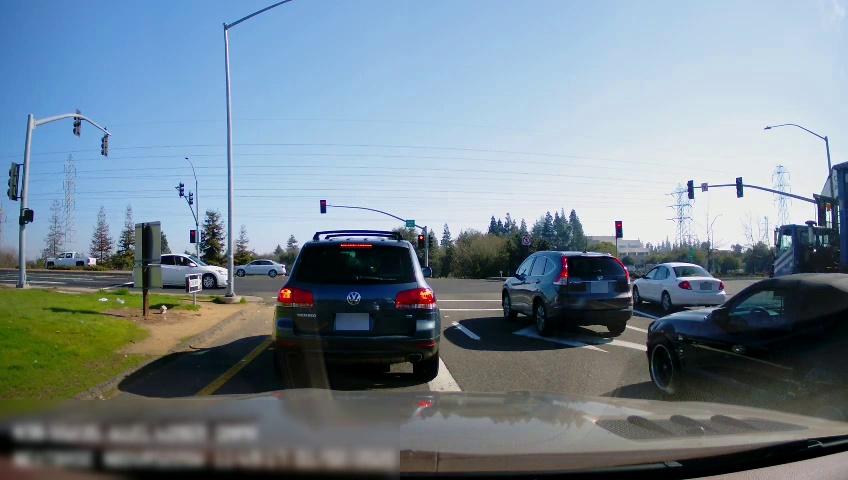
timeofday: Day
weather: Sunny
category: Drivable Space
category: Vehicles | Car
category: Vehicles | Truck
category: Vehicles | Car
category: Vehicles | SUV
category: Vehicles | SUV
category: Vehicles | Truck
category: Vehicles | Car
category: Vehicles | SUV
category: Lanes | Current Lane
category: Lanes | Current Lane
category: Lanes | Alternate Lane
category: Lanes | Alternate Lane
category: Traffic | Lights
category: Traffic | Lights
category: Traffic | Lights
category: Traffic | Lights
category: Traffic | Lights
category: Traffic | Lights
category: Traffic | Lights
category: Traffic | Lights
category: Traffic | Lights
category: Traffic | Lights
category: Traffic | Signs
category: Traffic | Lights
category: Traffic | Lights
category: Traffic | Lights
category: Traffic | Lights